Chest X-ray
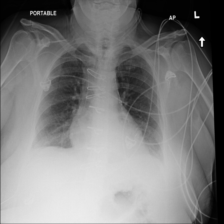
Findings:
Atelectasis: negative
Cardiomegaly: negative
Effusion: negative
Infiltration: negative
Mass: negative
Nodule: negative
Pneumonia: negative
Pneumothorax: negative
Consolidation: negative
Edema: negative
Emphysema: negative
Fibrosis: negative
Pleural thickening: negative
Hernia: negative